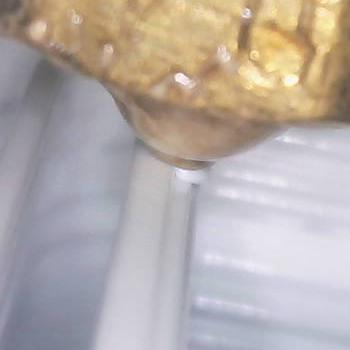
Flow rate: 200%